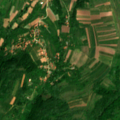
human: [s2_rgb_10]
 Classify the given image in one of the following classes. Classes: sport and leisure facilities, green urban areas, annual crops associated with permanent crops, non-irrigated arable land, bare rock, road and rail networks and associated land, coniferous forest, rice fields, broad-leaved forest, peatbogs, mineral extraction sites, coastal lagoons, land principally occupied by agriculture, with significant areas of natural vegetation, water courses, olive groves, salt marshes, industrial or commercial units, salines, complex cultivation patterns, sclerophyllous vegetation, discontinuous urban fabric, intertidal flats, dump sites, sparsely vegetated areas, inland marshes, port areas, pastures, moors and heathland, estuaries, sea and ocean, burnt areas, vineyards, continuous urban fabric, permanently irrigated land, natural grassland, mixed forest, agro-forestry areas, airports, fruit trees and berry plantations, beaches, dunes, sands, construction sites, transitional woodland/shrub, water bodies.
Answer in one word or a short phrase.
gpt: complex cultivation patterns, land principally occupied by agriculture, with significant areas of natural vegetation, broad-leaved forest